Field crop: maize
Growth stage: 2
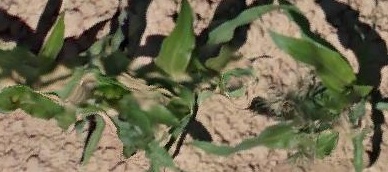
Species: maize